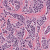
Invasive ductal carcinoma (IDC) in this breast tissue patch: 1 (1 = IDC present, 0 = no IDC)